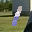
Label: 1